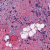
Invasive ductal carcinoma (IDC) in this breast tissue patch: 1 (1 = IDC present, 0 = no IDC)